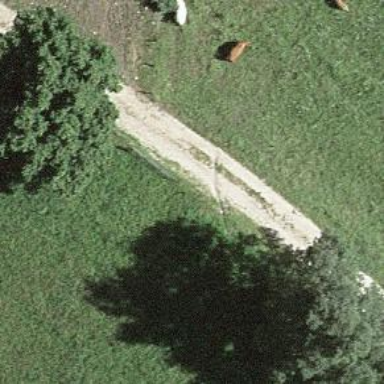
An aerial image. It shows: Gate.